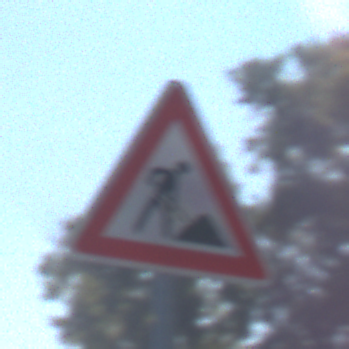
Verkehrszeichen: Arbeitsstelle
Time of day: MorningAfternoon
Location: Outdoor (Suburban)
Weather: PartlyCloudy
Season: NotSpecified
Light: Natural